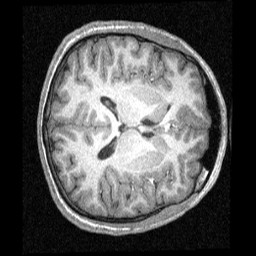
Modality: T1w
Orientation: axial
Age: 16
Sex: male